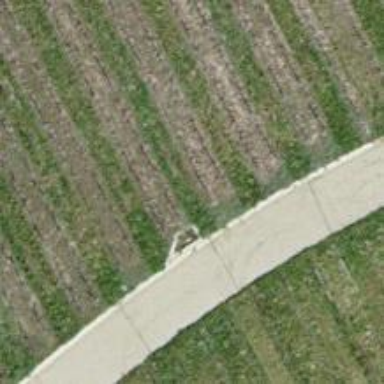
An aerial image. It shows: Well-maintained track road with grade 1 tracktype.